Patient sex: M
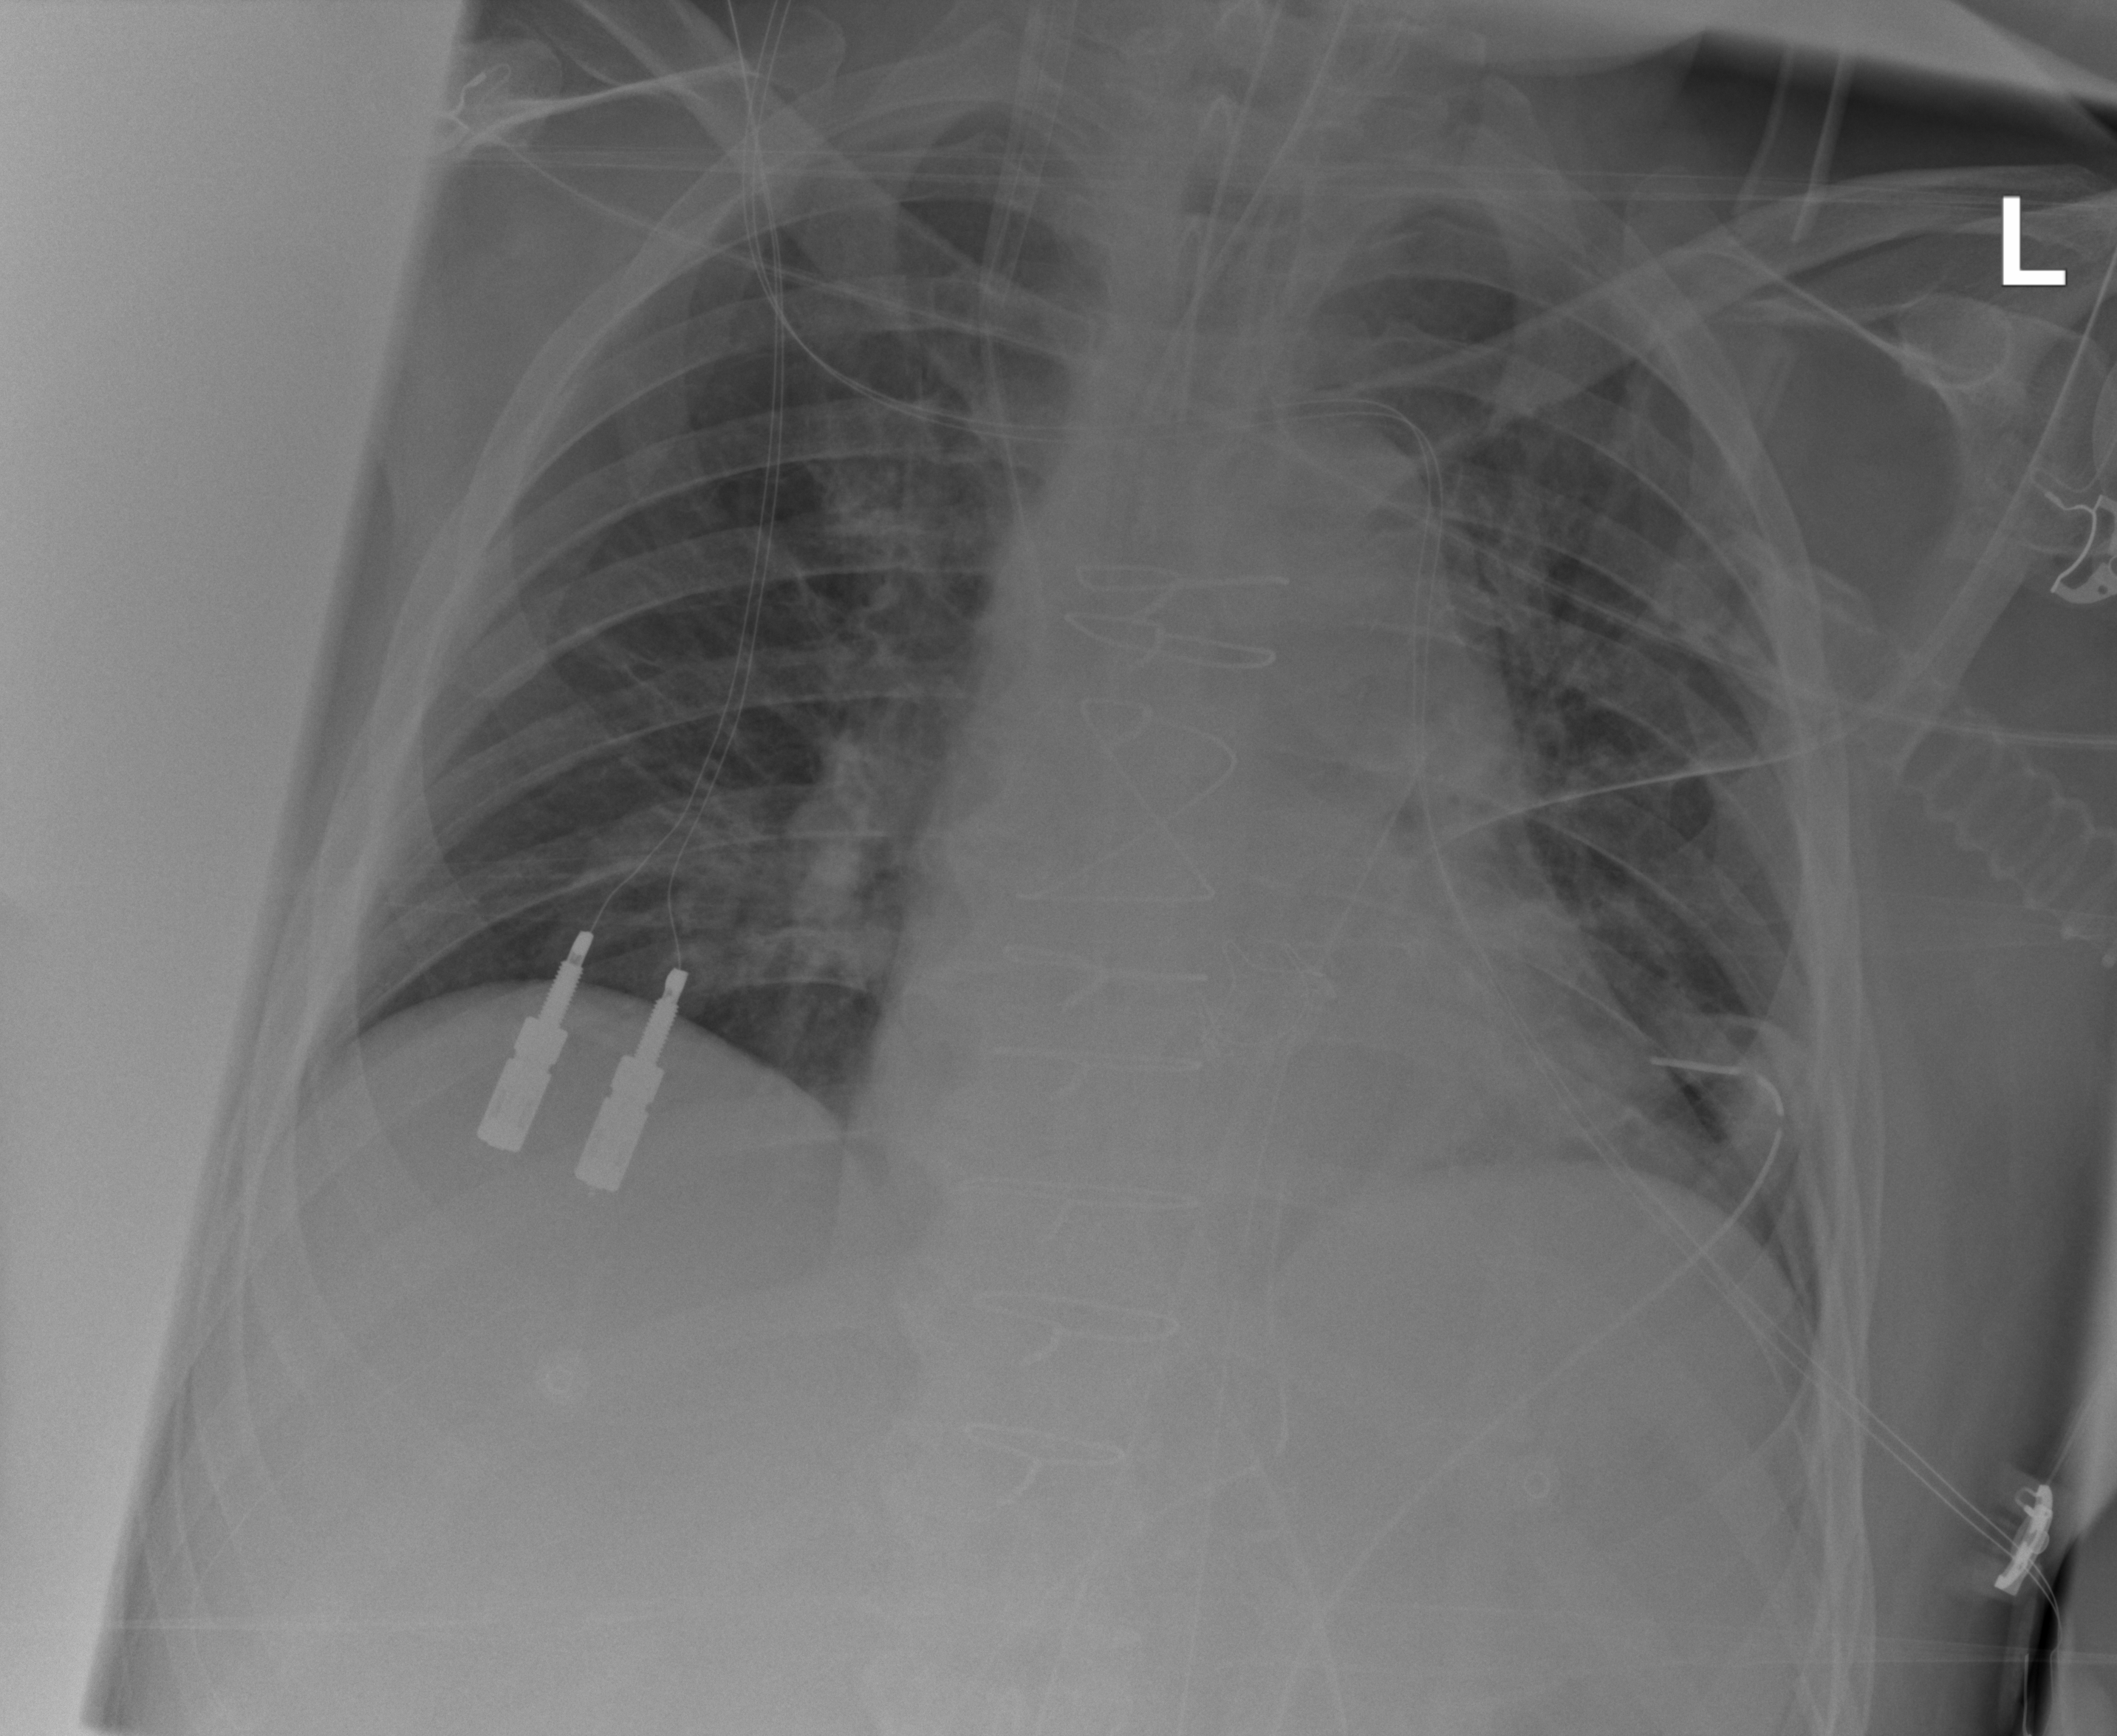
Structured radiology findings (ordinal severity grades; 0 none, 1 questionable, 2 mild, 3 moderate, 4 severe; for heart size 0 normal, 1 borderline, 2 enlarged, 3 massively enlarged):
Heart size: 1
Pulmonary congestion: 2
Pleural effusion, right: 0
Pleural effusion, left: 2
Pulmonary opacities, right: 1
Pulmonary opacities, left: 1
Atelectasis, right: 2
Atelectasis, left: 2